Question: What is the result of this measurement?
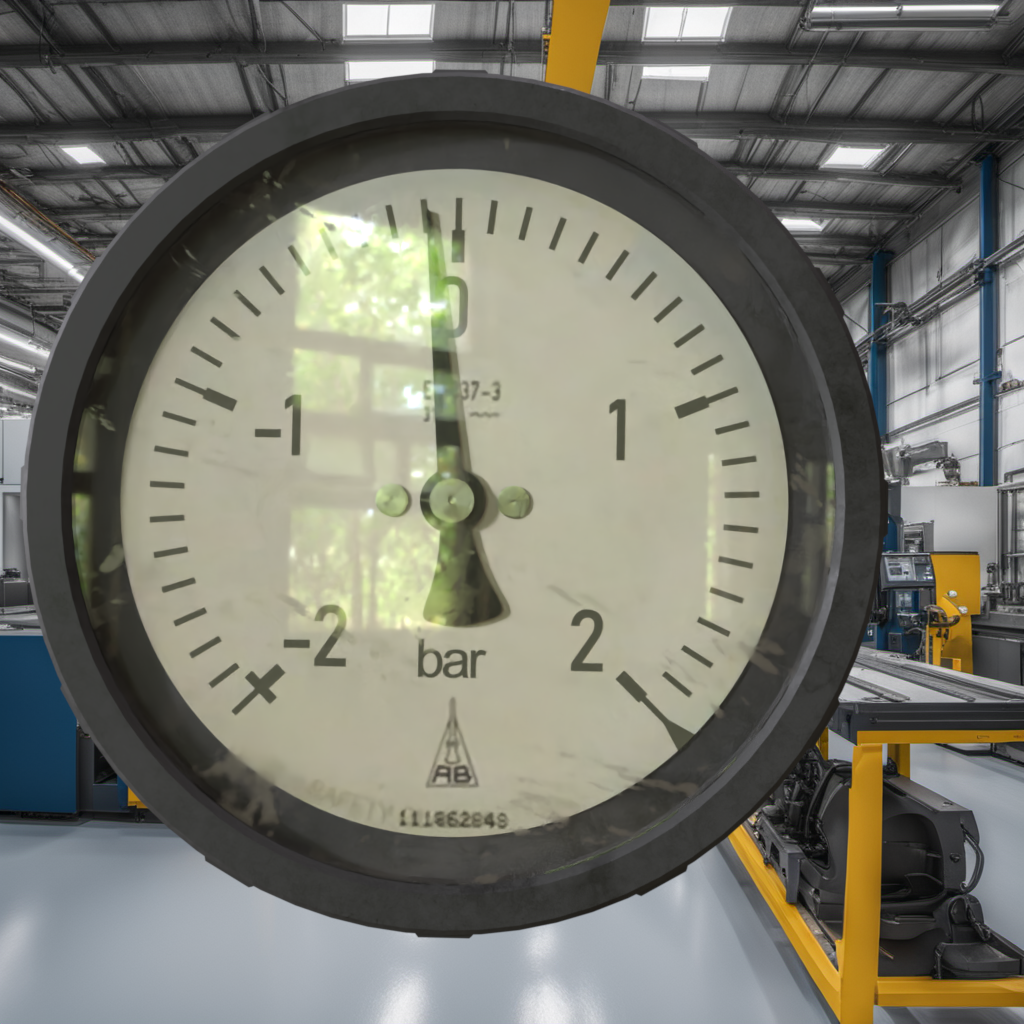
Answer: The result is -0.09
Question: What is the range of the measurement shown in the image?
Answer: The range is from -2 to 2
Question: What is the minimum and maximum reading range of the measurement in the image?
Answer: The minimum value is -2 and the maximum value is 2